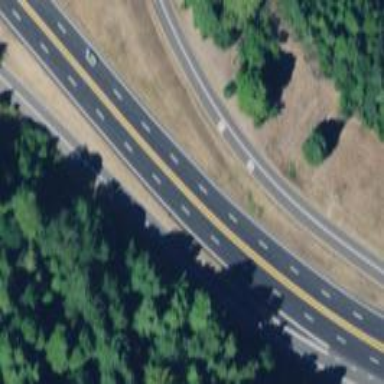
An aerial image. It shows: Trunk link highway.